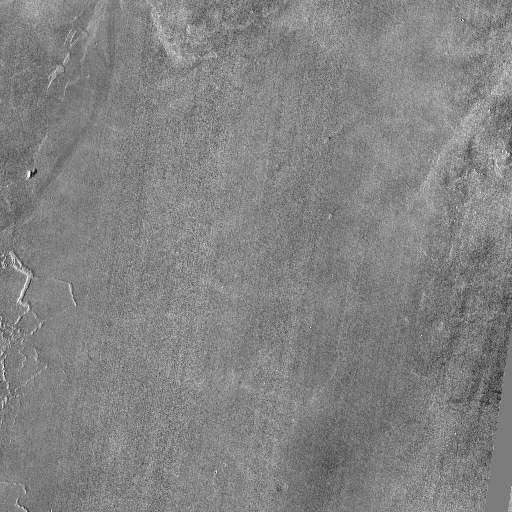
Crater classes present: Background, Other